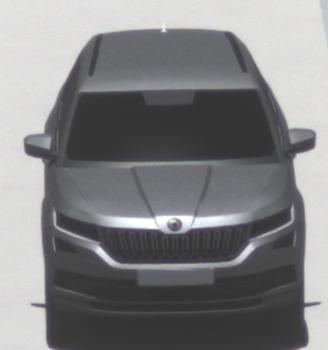
Make: Skoda
Model: Kodiaq 1.4 TSI
Detailed model: Kodiaq
Model produced from: 2017/03
Model produced until: 2018/05
Doors: 5
Color: gray
Road condition: dry road
Daytime: midday
Contrast: high contrast